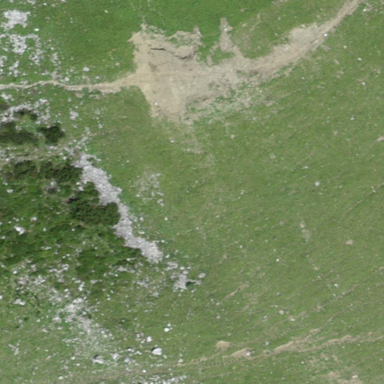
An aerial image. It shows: Scree landscape.